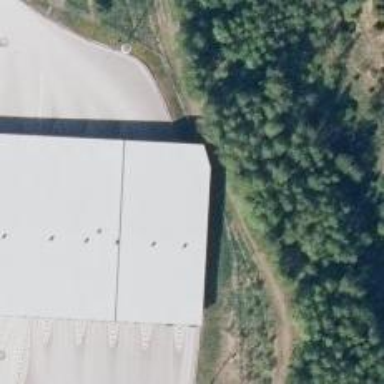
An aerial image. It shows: Border control barrier.